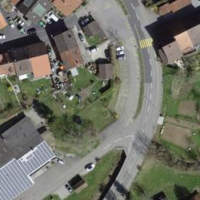
EUNIS habitat code: 54
Species observed at this site:
Geranium robertianum